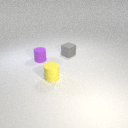
small purple rubber cylinder in front of small gray rubber cube